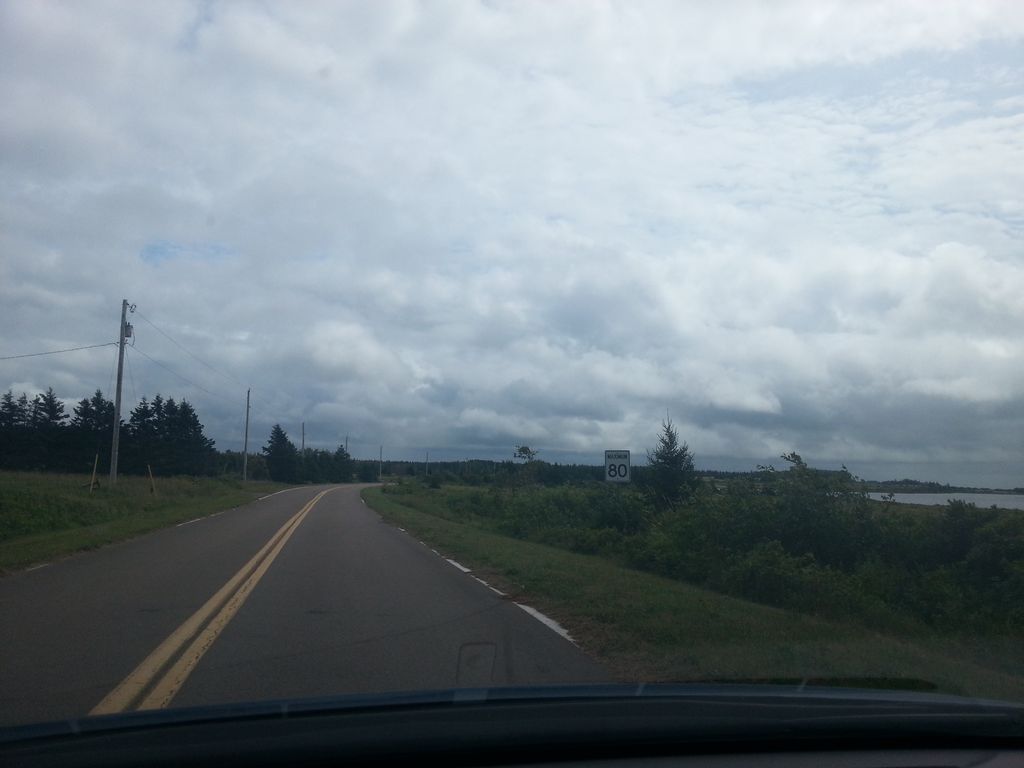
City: charlottetown